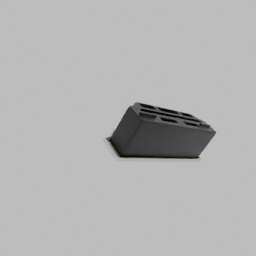
Label: electronics